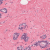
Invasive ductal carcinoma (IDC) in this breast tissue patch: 0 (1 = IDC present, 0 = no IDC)